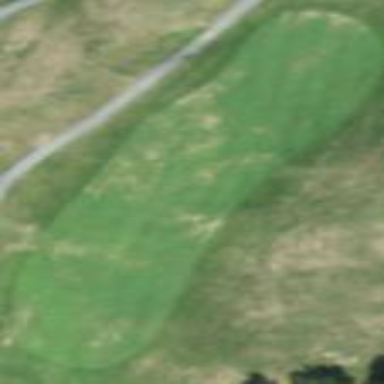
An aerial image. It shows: Grassy area designated as golf fairway.